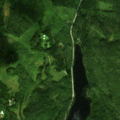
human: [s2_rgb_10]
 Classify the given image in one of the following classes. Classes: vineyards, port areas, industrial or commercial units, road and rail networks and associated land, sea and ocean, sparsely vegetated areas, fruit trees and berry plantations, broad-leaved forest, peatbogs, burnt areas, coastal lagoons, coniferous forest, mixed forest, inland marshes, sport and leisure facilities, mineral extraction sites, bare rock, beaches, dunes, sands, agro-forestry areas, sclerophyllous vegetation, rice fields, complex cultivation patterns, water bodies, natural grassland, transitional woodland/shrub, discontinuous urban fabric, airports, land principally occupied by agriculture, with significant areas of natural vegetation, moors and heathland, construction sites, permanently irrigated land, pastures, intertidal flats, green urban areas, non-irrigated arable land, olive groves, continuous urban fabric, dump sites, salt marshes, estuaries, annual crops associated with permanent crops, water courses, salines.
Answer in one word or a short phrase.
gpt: coniferous forest, mixed forest